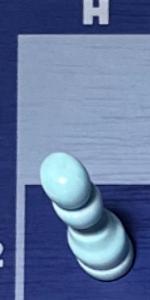
Label: Pawn_White